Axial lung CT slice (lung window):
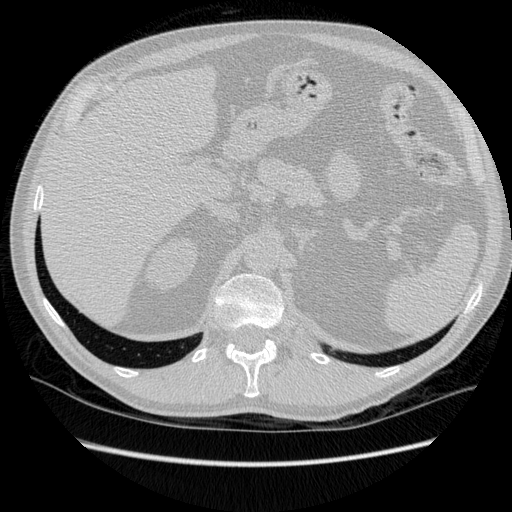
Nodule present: no